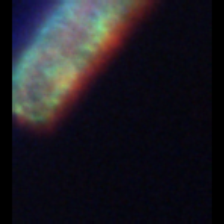
Taxon: Guinardia
Group: Diatoms